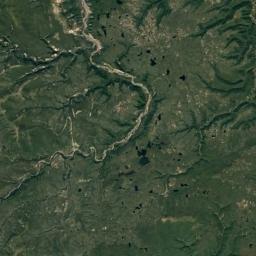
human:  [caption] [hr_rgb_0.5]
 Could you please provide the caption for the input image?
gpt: The folded mountain consists of some ridges and valleys and is covered with some vegetation .

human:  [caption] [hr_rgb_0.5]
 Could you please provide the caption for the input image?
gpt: The mountain is full of green plants with lines of bare land .

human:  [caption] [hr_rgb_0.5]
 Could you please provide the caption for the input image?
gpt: The mountain is uneven and rough .

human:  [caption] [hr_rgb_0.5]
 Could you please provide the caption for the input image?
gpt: There are many terraces and mountain trails on this mountain .

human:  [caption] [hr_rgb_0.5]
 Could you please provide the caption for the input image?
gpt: There are some ravines and a river on the green mountain .